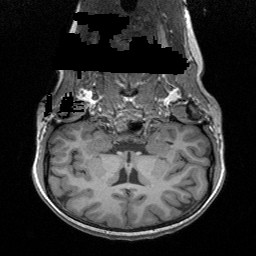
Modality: T1w
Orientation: sagittal